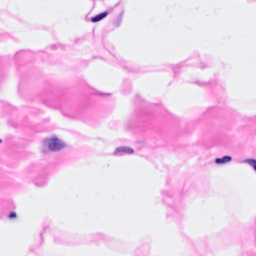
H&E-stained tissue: Breast